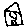
Label: house